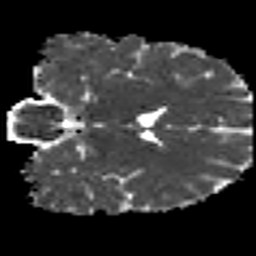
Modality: MD
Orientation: coronal
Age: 25
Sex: male
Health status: ill
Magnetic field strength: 3 T
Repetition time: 8.4 s
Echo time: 0.0926 s